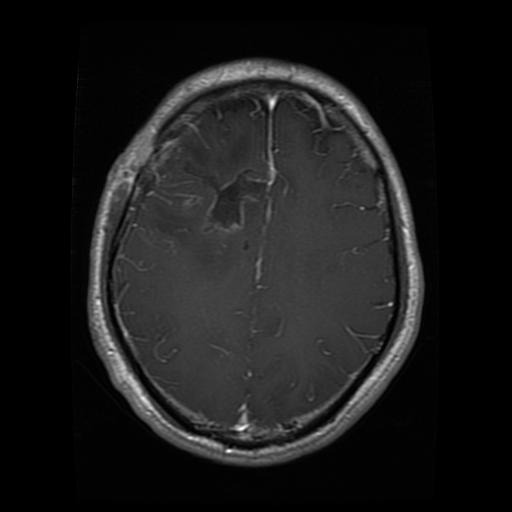
Label: glioma